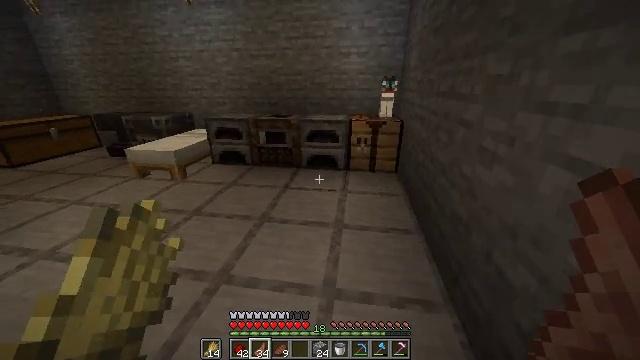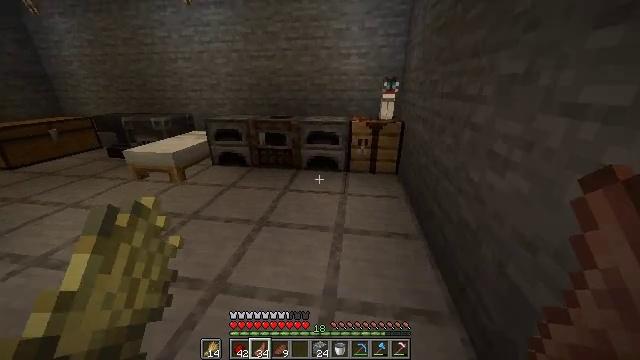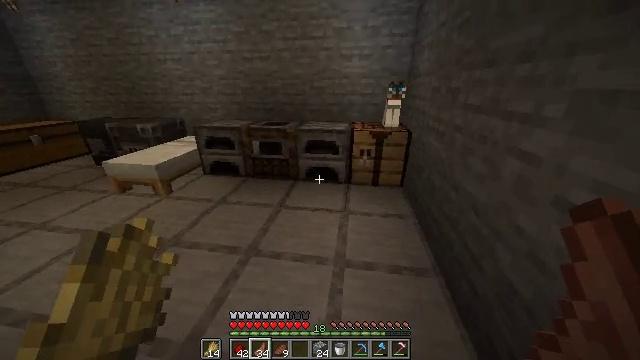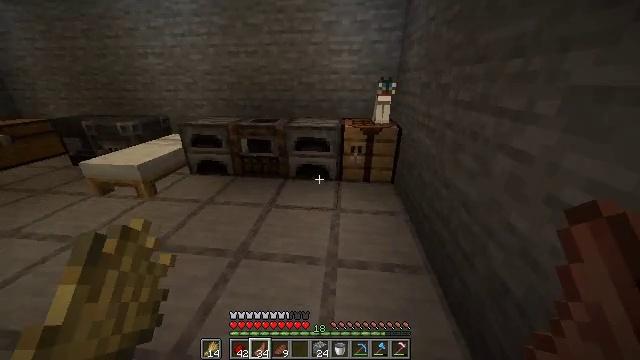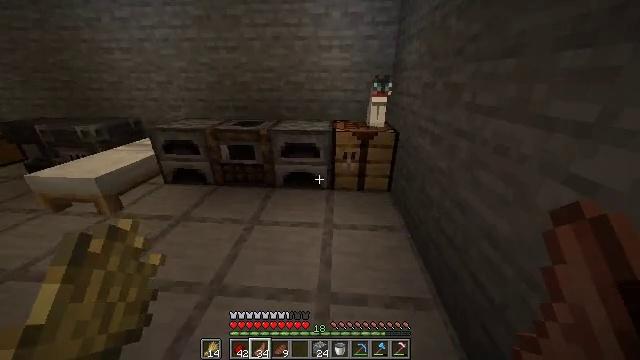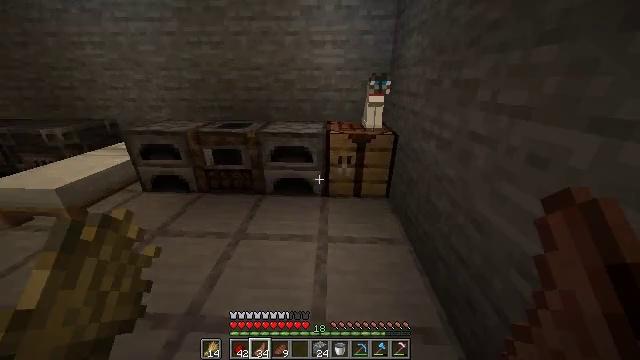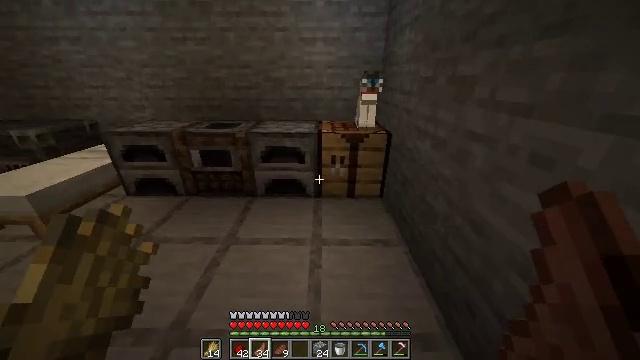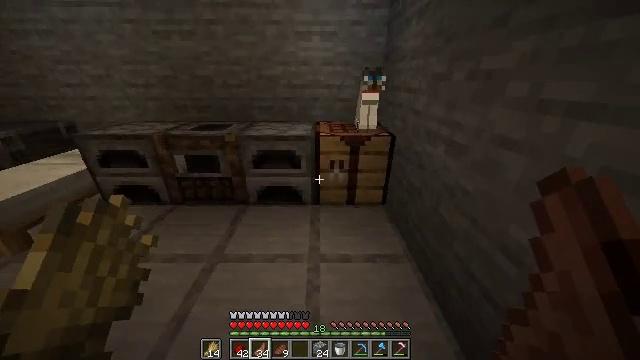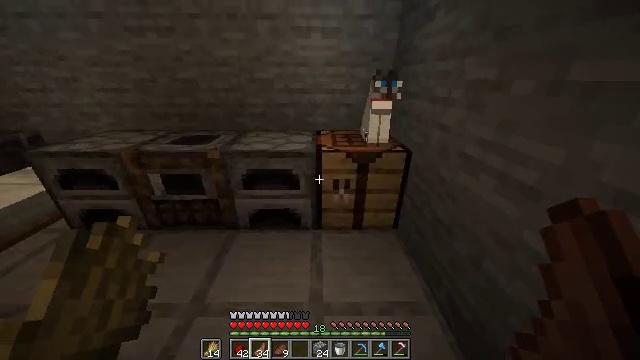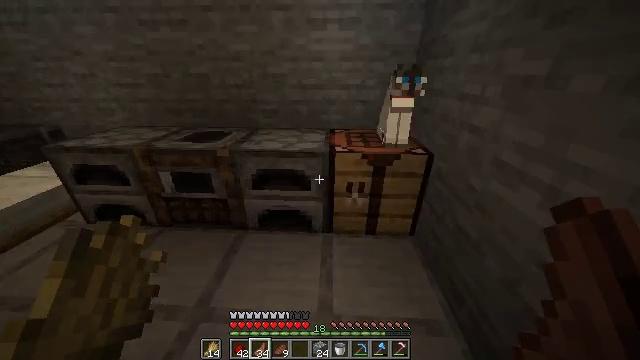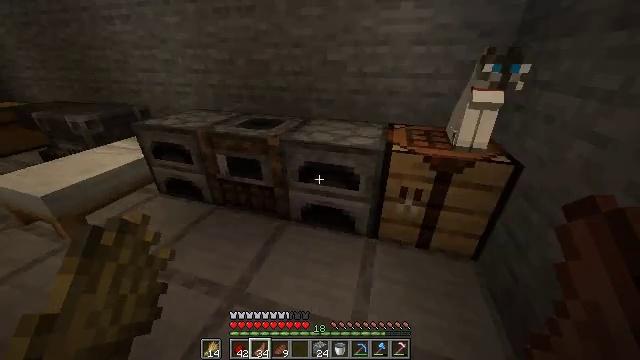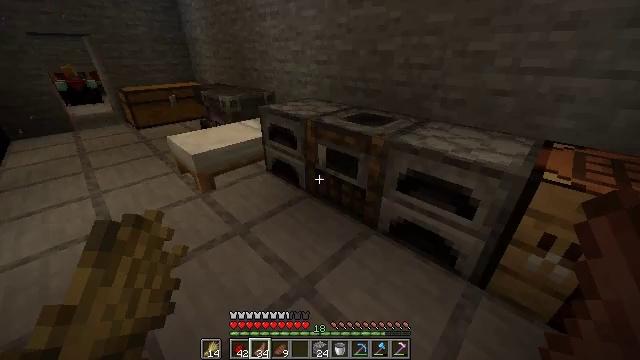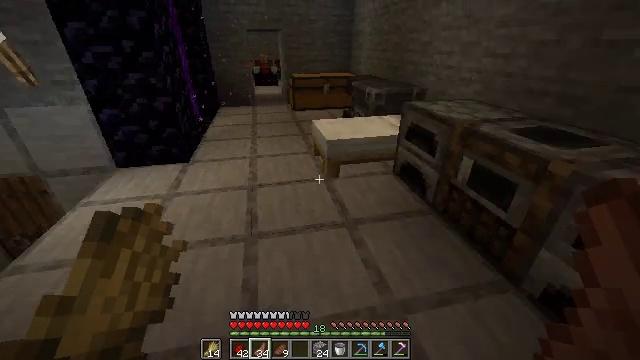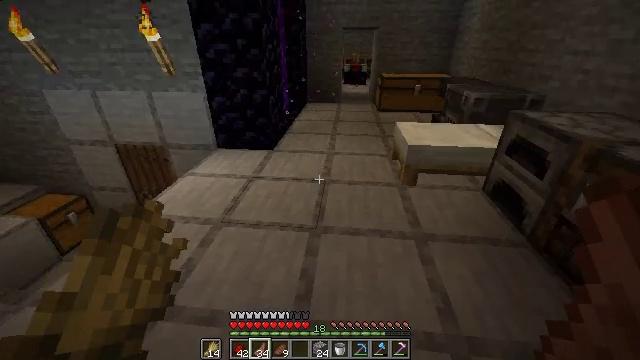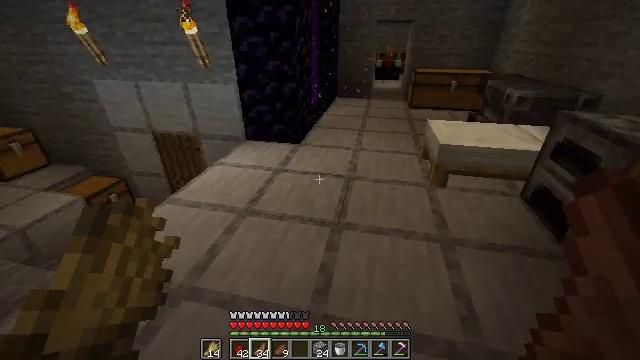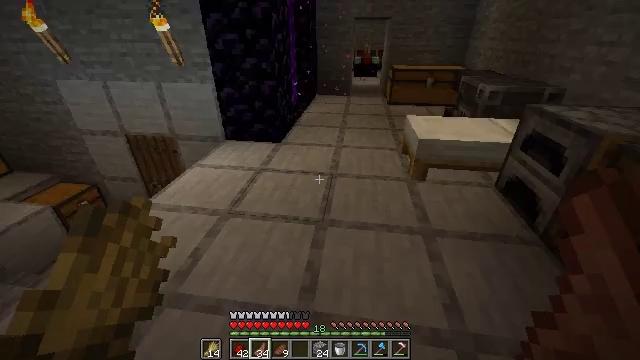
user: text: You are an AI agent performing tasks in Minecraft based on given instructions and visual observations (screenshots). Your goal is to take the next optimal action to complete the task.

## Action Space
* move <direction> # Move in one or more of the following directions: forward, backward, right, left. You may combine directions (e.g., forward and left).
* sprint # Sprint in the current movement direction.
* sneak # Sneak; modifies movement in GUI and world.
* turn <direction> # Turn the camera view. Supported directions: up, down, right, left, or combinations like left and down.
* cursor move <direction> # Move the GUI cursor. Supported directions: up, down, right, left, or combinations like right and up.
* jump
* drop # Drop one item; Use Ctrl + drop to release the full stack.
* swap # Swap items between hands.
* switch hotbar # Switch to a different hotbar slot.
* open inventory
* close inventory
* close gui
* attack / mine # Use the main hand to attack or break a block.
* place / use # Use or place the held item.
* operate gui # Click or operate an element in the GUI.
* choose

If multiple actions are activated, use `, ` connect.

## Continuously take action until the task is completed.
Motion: motion action
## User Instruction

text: Create a spruce fence by combining sticks and spruce planks.
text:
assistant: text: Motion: move forward, sprint
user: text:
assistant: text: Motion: move forward, sprint
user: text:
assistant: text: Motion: move forward, turn right and down
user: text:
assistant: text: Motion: move forward, turn right
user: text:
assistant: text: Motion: move forward, turn right
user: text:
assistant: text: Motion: move forward, turn right
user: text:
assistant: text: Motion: move forward
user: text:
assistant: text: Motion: move forward
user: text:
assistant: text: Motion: turn left and down
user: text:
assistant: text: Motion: turn left and down
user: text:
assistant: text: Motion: turn left
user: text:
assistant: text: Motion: turn left
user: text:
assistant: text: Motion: turn left
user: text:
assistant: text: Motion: turn left
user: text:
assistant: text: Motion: turn right
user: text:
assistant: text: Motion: no_op
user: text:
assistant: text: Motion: no_op
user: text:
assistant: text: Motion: no_op
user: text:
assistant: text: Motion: open inventory
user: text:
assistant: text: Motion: open inventory
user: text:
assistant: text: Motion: open inventory
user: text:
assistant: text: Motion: open inventory
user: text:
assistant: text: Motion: no_op
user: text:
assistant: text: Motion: no_op
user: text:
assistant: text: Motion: no_op
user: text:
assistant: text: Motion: turn right
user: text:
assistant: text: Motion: turn right and down
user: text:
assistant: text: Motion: turn right and down
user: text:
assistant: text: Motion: turn right and down
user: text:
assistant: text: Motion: turn right